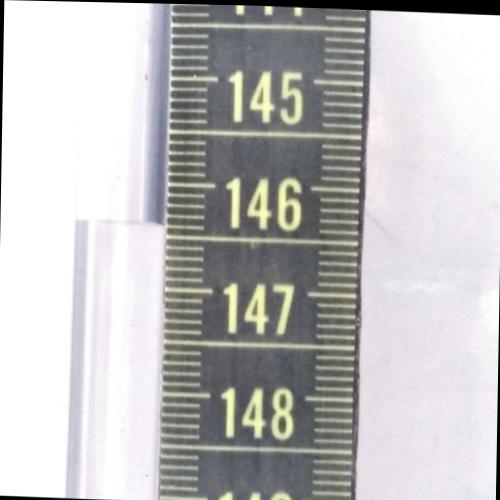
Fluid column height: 146.4 cm